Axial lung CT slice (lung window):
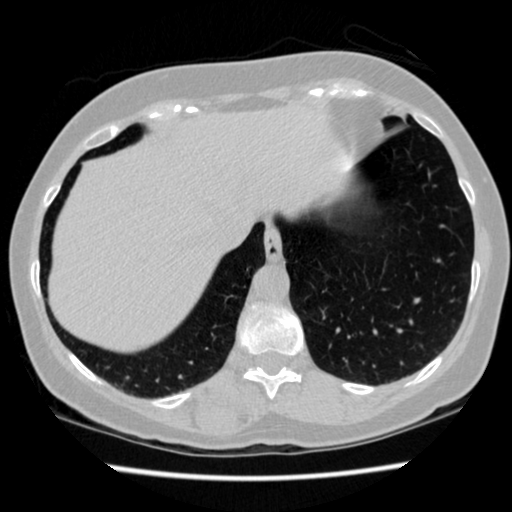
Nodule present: no